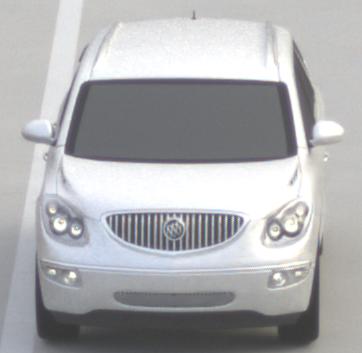
Make: Buick
Model: Enclave
Detailed model: GMT967
Model produced from: 2007
Model produced until: 2017
Doors: 5
Color: white
Road condition: dry road
Daytime: morning or afternoon
Contrast: low contrast